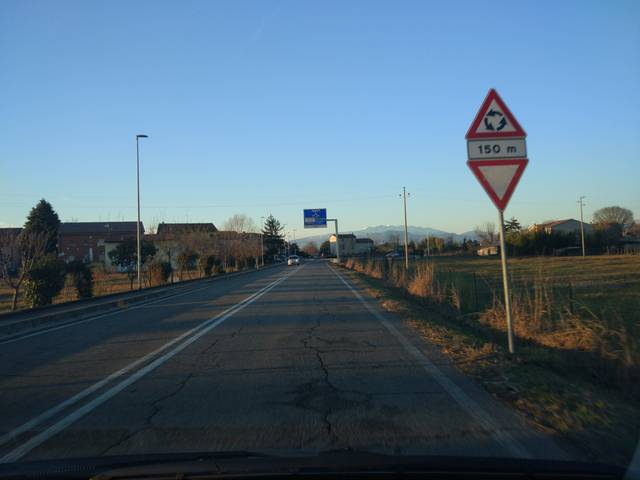
Region: Italy
Coordinates: 45.398, 10.92